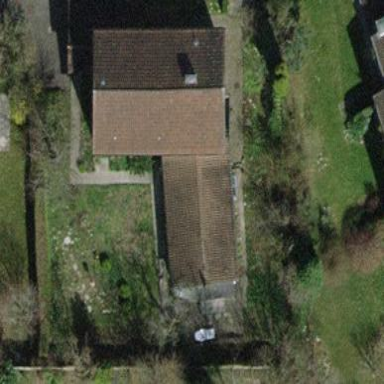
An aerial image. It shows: Detached building with gabled roof.